Question: I have a very simple toy app with one single text view and one single button.

These are controlled by the AppController class that looks like this
'''
// AppController.h
#import <Cocoa/Cocoa.h>
@interface AppController : NSObject <NSTextViewDelegate>
@property IBOutlet NSTextView *textView;
-(IBAction)apply:(id)sender;
@end
'''
---
'''
// AppController.m
#import "AppController.h"
@implementation AppController {
NSString *name;
}
-(void)awakeFromNib {
name = @"Bob";
_textView.string = name;
}
-(IBAction)apply:(id)sender {
name = _textView.string;
NSLog(@"%@", name);
}
-(void)textDidChange:(NSNotification *)notification {
NSLog(@"%@", name);
}
@end
'''
When the user enters a new value in the textView and clicks on the apply button, I want the instance variable name to get this new value. And this is what happens the first time I click on the Apply button.
But the next time I change the value in the textView the instance variable gets automatically changed
This is an unwanted behavior since I did not make any bindings. And indeed if I change the textView to a textField the strange behavior does not happen.
So it seems that NSTextView does some strange involuntary binding. Can someone explain this strange behavior and how to come around it. I do not want the textView to change my data behind my back.
I have made a video on YouTube that shows the difference in behavior between the textField and the textView which you can se at <URL>.
I have checked on both Xcode6 and Xcode5 and the strange behavior happens on both.
If you want to test this out on your own machine, do not forget to connect the delegate property of the NSTextView with the AppController in the IB.
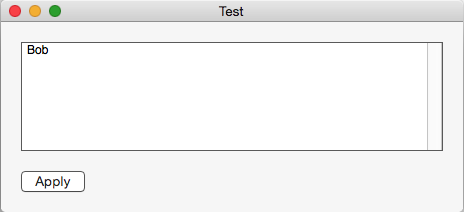
Answer: This line:
'''
name = _textView.string;
'''
makes your instance variable refer to the same object that the text view is using internally. From the <URL>:
> For performance reasons, this method returns the current backing store of the text object. If you want to maintain a snapshot of this as you manipulate the text storage, you should make a copy of the appropriate substring.
When you say "I do not want the textView to change my data behind my back", you've got it wrong. The text view is changing data and you are (unwisely) treating that as your own.
You should a) make a (possibly private) property for your internal state, b) use the 'copy' attribute on that property, and c) use 'self.name = _textView.string;' to assign to your internal state.
If you don't want to do that, you have to at least copy the string manually, using 'name = [_textView.string copy];'.